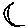
Label: moon